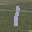
Label: 1